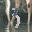
Label: 3